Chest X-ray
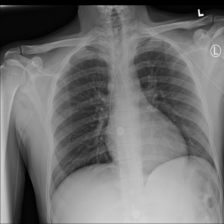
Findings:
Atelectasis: negative
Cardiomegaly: negative
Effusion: negative
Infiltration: negative
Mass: negative
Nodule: negative
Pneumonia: negative
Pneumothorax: negative
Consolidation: negative
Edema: negative
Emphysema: negative
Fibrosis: negative
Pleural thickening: negative
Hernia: negative